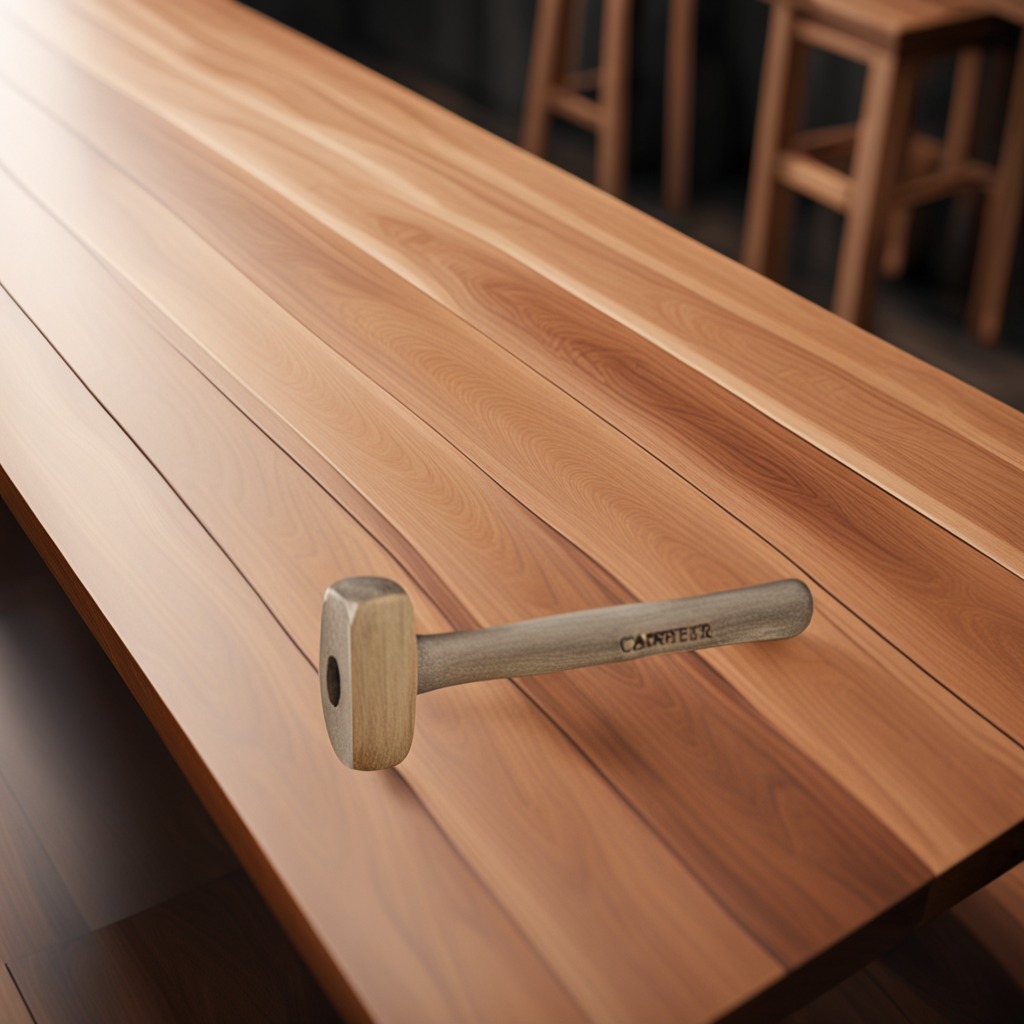
A hammer is lying on the wooden table in a carpentry studio.